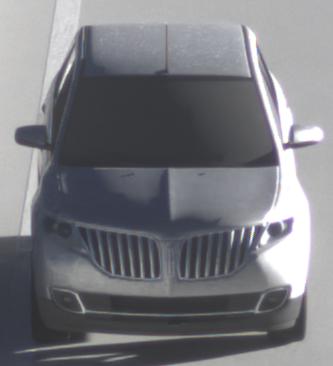
Make: Lincoln
Model: MKX
Detailed model: Gen. 1 CD3
Model produced from: 2010
Model produced until: 2015
Doors: 5
Color: white
Road condition: dry road
Daytime: sunrise or sunset
Contrast: high contrast